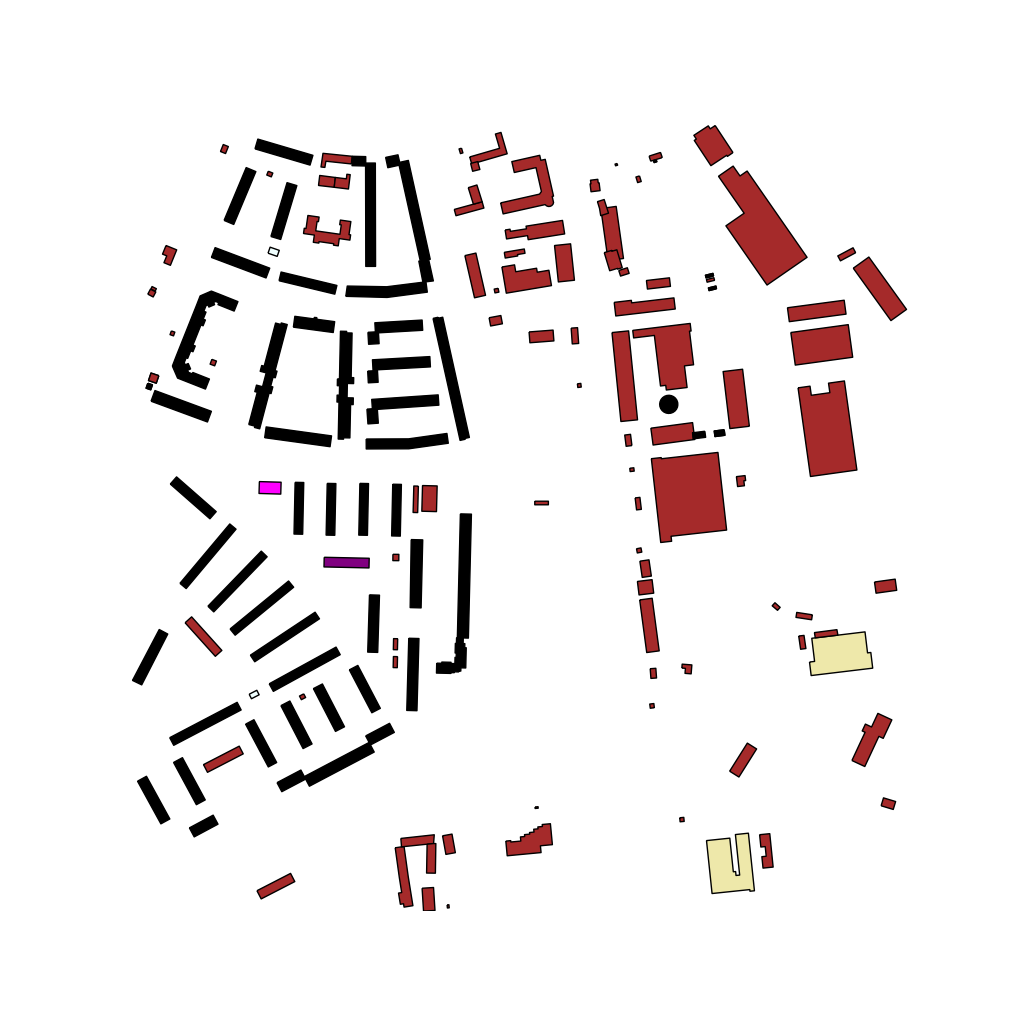
Tags: overhead vector_map, business, industrial, recreation, residential, special, modern, soviet, high_rise, individual_rise, low_rise, density_2, Building, Facility, Grocery, Kinder, Police, Ythsport, 1.0 km²